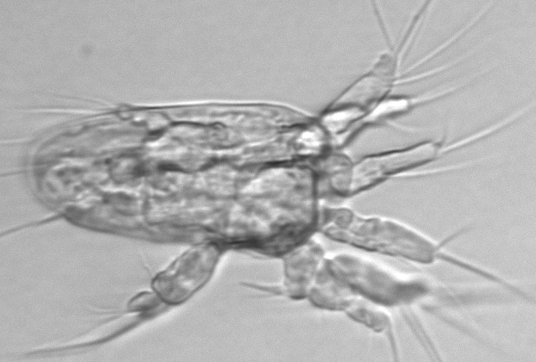
Label: Copepod_nauplii